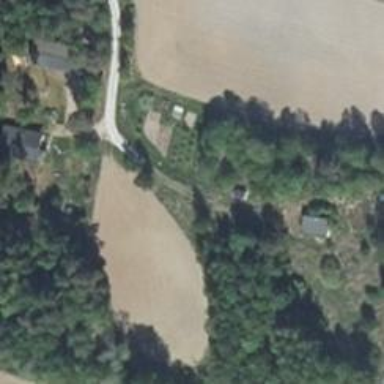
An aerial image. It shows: Driveway leading to service road.